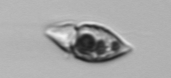
Label: Amphidinium